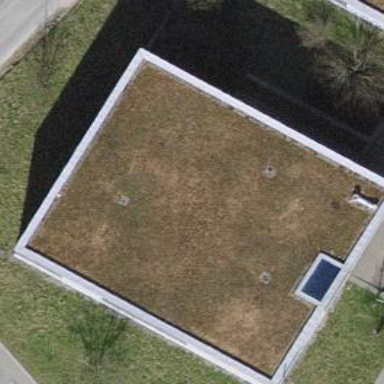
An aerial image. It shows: School building.